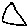
Label: triangle